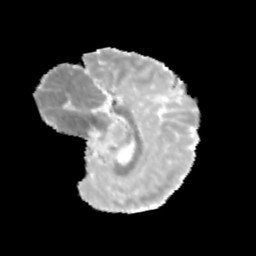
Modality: MD
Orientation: sagittal
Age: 9
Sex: male
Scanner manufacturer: siemens
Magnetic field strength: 3 T
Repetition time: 3.8 s
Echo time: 0.07 s